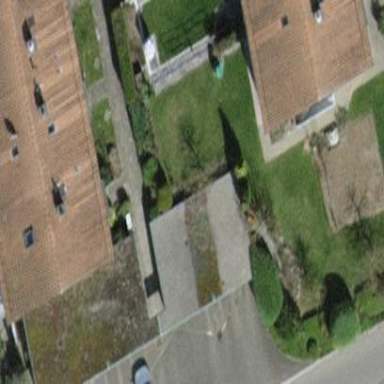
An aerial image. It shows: Group of garages.